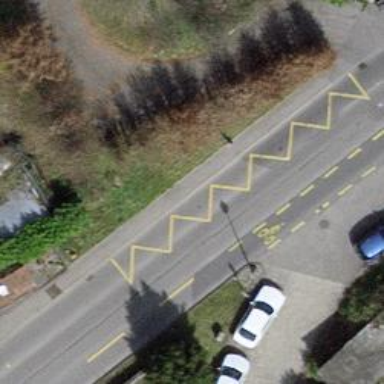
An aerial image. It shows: Asphalt sidewalk leading to platform for public transport.